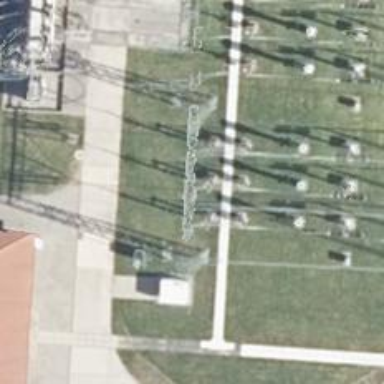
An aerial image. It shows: Power line with three cables.